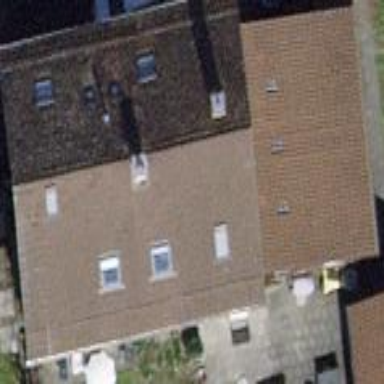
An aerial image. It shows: Building with tiled roof.